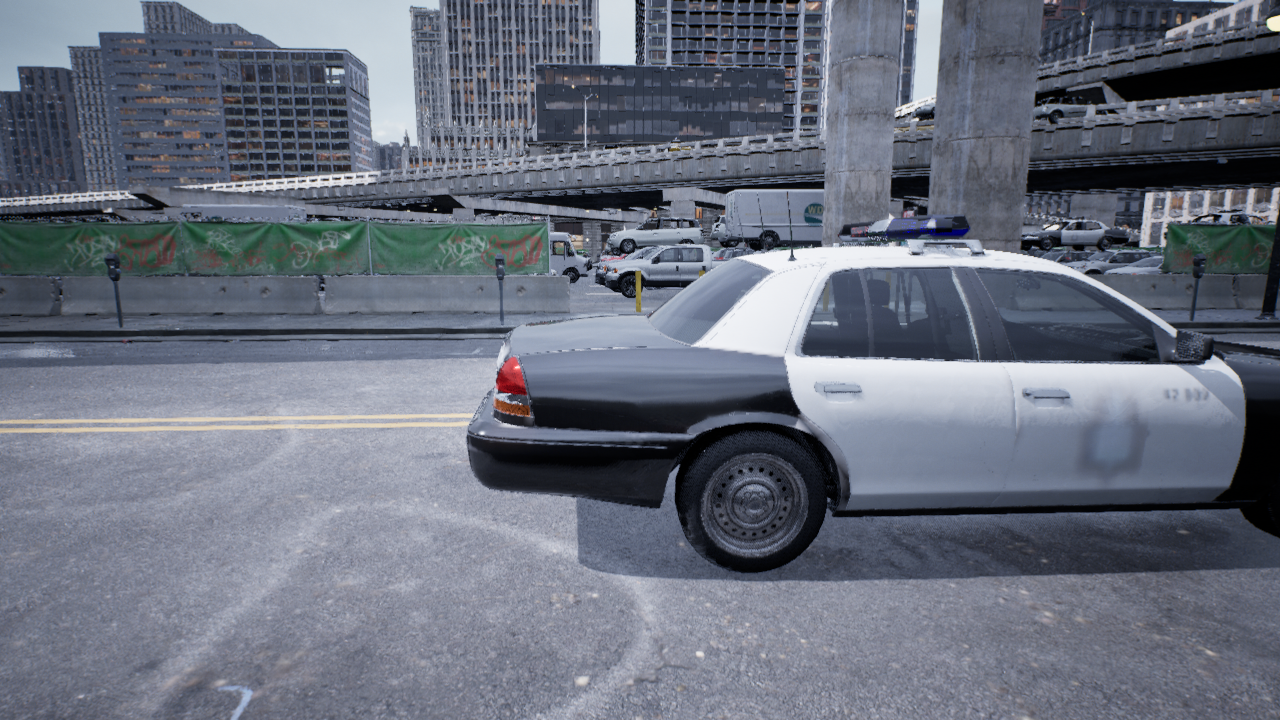
Venue: downtown
Lighting: overcast
Vehicle rig: sedan